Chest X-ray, AP view. Patient: 33 years old, sex M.
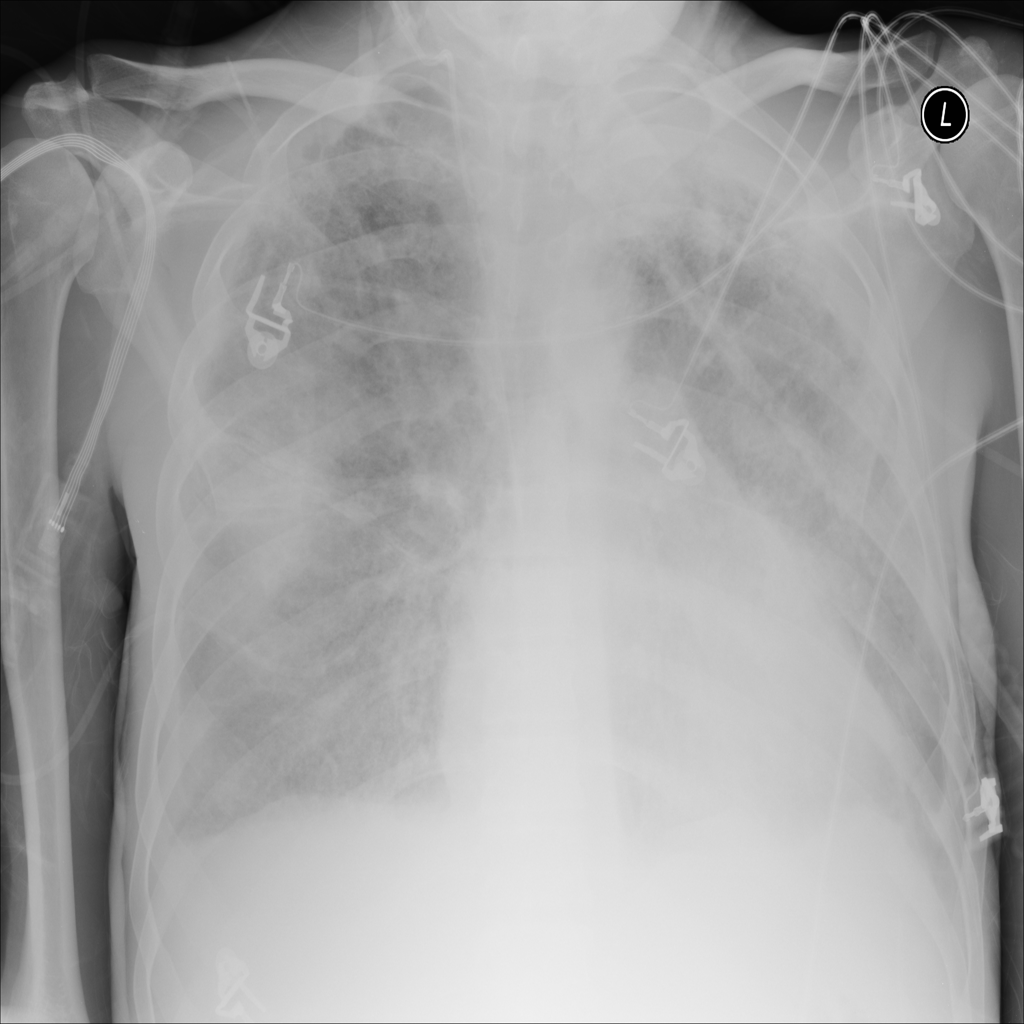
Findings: Pleural_Thickening